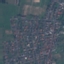
Land use / land cover class: Residential